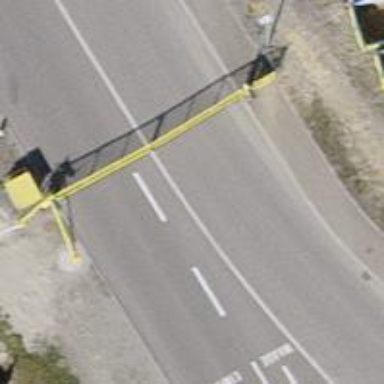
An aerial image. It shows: Gate.